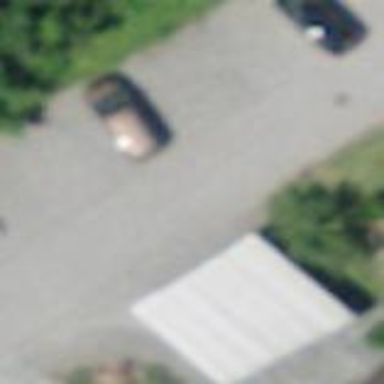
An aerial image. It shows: Parking area with surface.